Question: I was using a jquery plugin to talk with bosh:
<URL>
I read that i can use strophe to send data in stream mode, in order to save bandwidth.
What i need to have:
1. One normal channel where i exchange commands between chat computer users
2. Several channels to send not formatted data, but with the smallest amount of information, because the time of each message can round between 100ms
I've made a graph for better understanding.

How to do this with Strophe?
Second question is that i read about this json plugin for strophe <URL> .
Do you have already tried this? Is it stable and gives really a good win in bandwidth?
Thanks for your answer.
Best Regards,
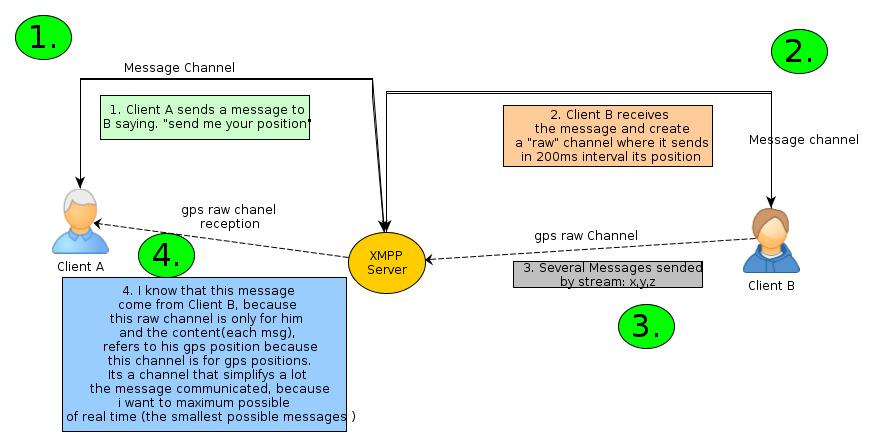
Answer: Regarding your second question, thats just an april fool joke (note the date it was published), and also, the XEP 0295 that the page references make that clear:
> NOTICE: This document is Humorous. It MAY provide amusement but SHOULD
NOT be taken seriously.